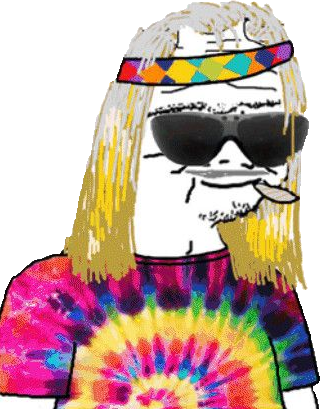
Label: 5_Boomer